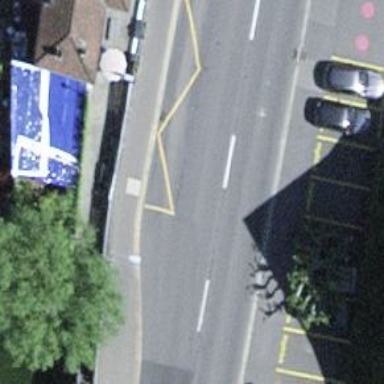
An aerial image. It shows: Platform for public transport on the road.